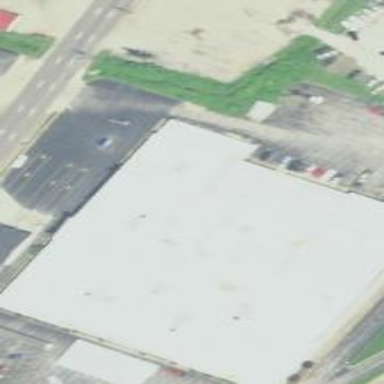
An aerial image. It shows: Commercial building with furniture shop.